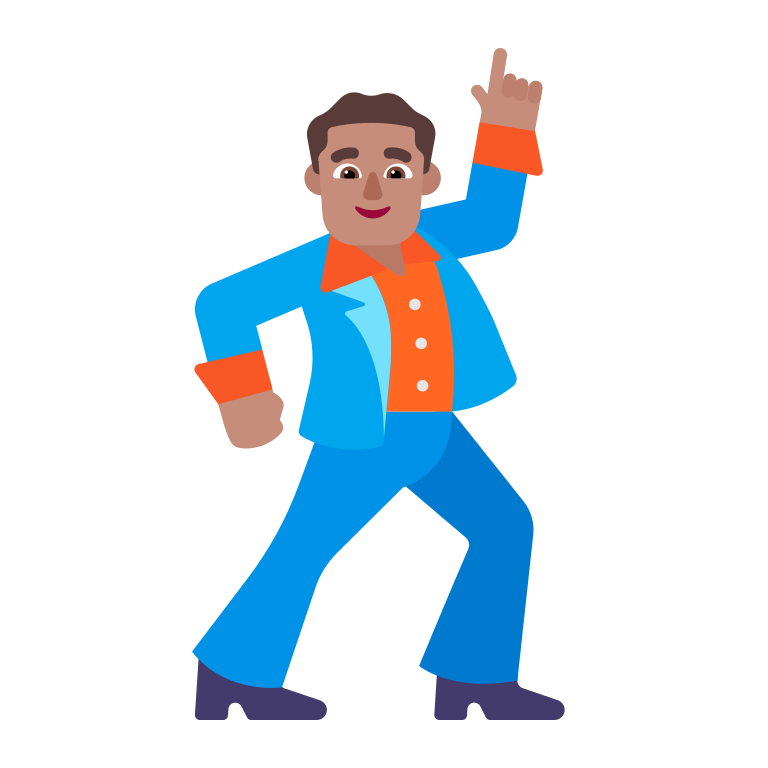
man dancing flat